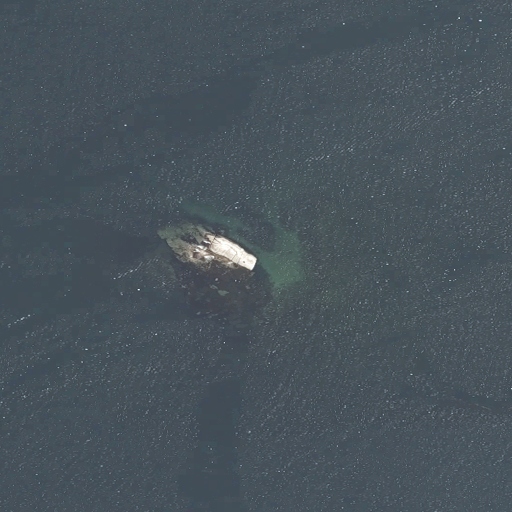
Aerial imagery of bar in Maine named Bay Ledge containing only open water